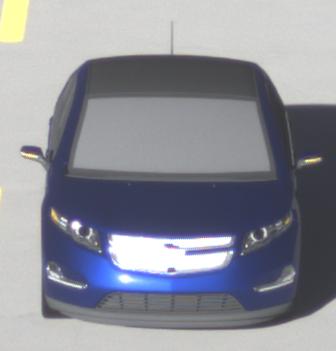
Make: Chevrolet
Model: Volt
Detailed model: Volt
Model produced from: 2011/11
Model produced until: 2014/08
Doors: 5
Color: blue
Road condition: dry road
Daytime: morning or afternoon
Contrast: high contrast